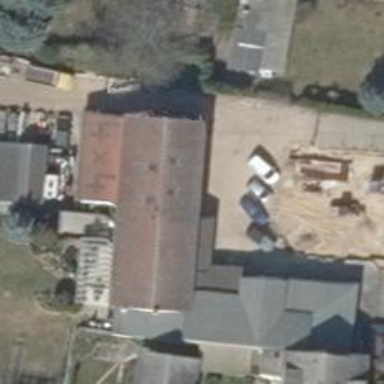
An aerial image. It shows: Car repair shop.